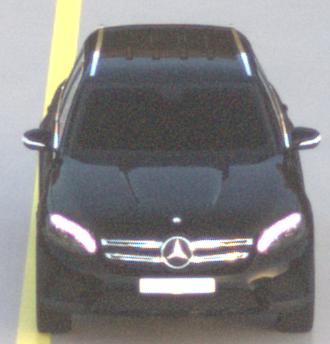
Make: Mercedes-Benz
Model: GLC 250
Detailed model: GLC (253)
Model produced from: 2015/09
Model produced until: 2018/05
Doors: 5
Color: black
Road condition: wet road
Daytime: sunrise or sunset
Contrast: low contrast